Question: I'm pretty new to typescript and I'm writing a small prototyping framework for WebGl. I'm currently refactoring my project and have run into some problems as how to organize my project, as both (modules and namespaces) approaches seem to have serious drawbacks.
# Status Quo: Using namespaces
Coming from C# this seemed like the most natural way to go. Every class/module gets it's appropriate namespace and I supply the "outFile" parameter in the tsconfig.json so everything gets concatenated into one large file.
After compilation I have my root namespace as a global object. Dependencies are not built into the project, so you manually have to supply the needed *.js files in you html (not good)
Example file
'''
namespace Cross.Eye {
export class SpriteFont {
//code omitted
}
}
'''
Example usage (You have to make sure the Cross namespace is loaded into the global namespace before by suppling the js file in the html)
'''
namespace Examples {
export class _01_BasicQuad {
context: Cross.Eye.Context;
shader: Cross.Eye.ShaderProgram;
//code omitted
}
}
'''
### Pros
- - - -
### Cons
> For most projects we recommend using external modules and using namespace for quick demos and porting old JavaScript code.
from <URL>
- - -
# State of the art (?): Modules
Typescript supports ES6 Modules, they are new and shiny and everybody seems to agree they are the way to go. The idea seems to be that each file is a module and by suppling the files in import statements you can define your dependencies very explicitly which makes it easy for bundling tools to efficently pack your code. I mostly have one class per file which doesn't seem to work to well with dhte module pattern.
This is my file structure after the refactor:

Also I'm having an index.ts file in each folder so I can import all of its classes by 'import * as FolderModule from "./folder"'
'''
export * from "./AggregateLoader";
export * from "./ImageLoader";
export * from "./TiledLoader";
export * from "./XhrLoaders";
export * from "./XmlSpriteFontLoader";
'''
Example file - I think the problem becomes clearly visible here..
'''
import {SpriteFont} from "./SpriteFont";
import {ISpriteTextGlyph, ISpriteChar} from "./Interfaces";
import {Event,EventArgs} from "../../Core";
import {Attribute, AttributeConfiguration} from "../Attributes";
import {DataType} from "../GlEnums";
import {VertexStore} from "../VertexStore";
import {IRectangle} from "../Geometry";
import {vec3} from "gl-matrix";
export class SpriteText {
// code omitted
}
'''
Example usage. As you can see I no longer have to walk through the namespaces, because I can import the classes directly.
'''
import {
Context,
Shader,
ShaderProgram,
Attribute,
AttributeConfiguration,
VertexStore,
ShaderType,
VertexBuffer,
PrimitiveType
} from "../cross/src/Eye";
import {
Assets,
TextLoader
} from "../cross/src/Load";
export class _01_BasicQuad {
context: Context;
shader: ShaderProgram;
// code omitted.
}
'''
### Pros
- - -
### Cons
- - -
IMO both approaches seem to flawed. Namespaces seem to be terribly outdated, impractical for large projects and incompatible with common tools while using modules is quite inconvenient and breaks some of the features I was adapting typescript for in the first place.
In a perfect world I would write my framework using the namespace pattern and export it as a module which then can be imported and bundled with its dependencies. However this doesn't seem to be possible without some ugly hacks.
So here's my question: How have you dealt with these problems? How can I minimize the drawbacks each approach implies?
# Update
After gaining a bit more experience with typescript and javascript developement in general, I have to point out that modules are probably the way to go for 90% of all use cases.
The last 10% are hopefully legacy projects which use global namespaces, that you want to spice up with a little typescript (which works great by the way).
Much of my critic for modules can be (and has been) resolved by better IDE support. Visual Studio Code has since added automatic module resolution which works great.
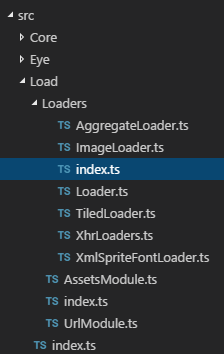
Answer: In early drafts of the ES6 modules specification, there was an notion, which then <URL> to in order to avoid confusion with the standard.
Namespaces are a legacy feature. It won't be a part of the language ECMAScript. And the TypeScript team will continue to follow the standard. There has been no improvement regarding TS namespaces since the release of the ECMAScript modules standard in July 2014.
>
### Cons [of ES6 modules]
- - -
We can hope some improvements on these issues with future IDEs. The first one is already resolved by WebStorm.